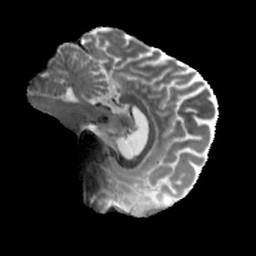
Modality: MD
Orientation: sagittal
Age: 30
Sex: male
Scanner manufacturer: siemens
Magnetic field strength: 6.98 T
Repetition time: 7.776 s
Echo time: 0.076 s